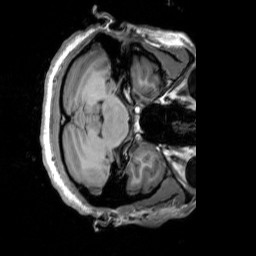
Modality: T1w
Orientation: axial
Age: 20
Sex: female
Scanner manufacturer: siemens
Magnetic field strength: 3 T
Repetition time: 2.53 s
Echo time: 0.00277 s